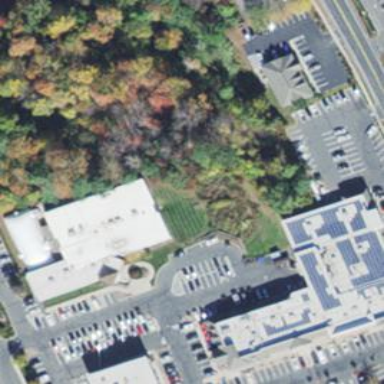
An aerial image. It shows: Building used as fitness center.